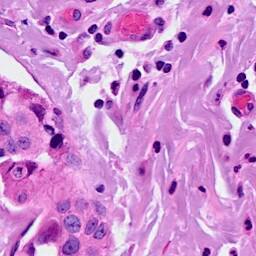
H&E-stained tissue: Breast